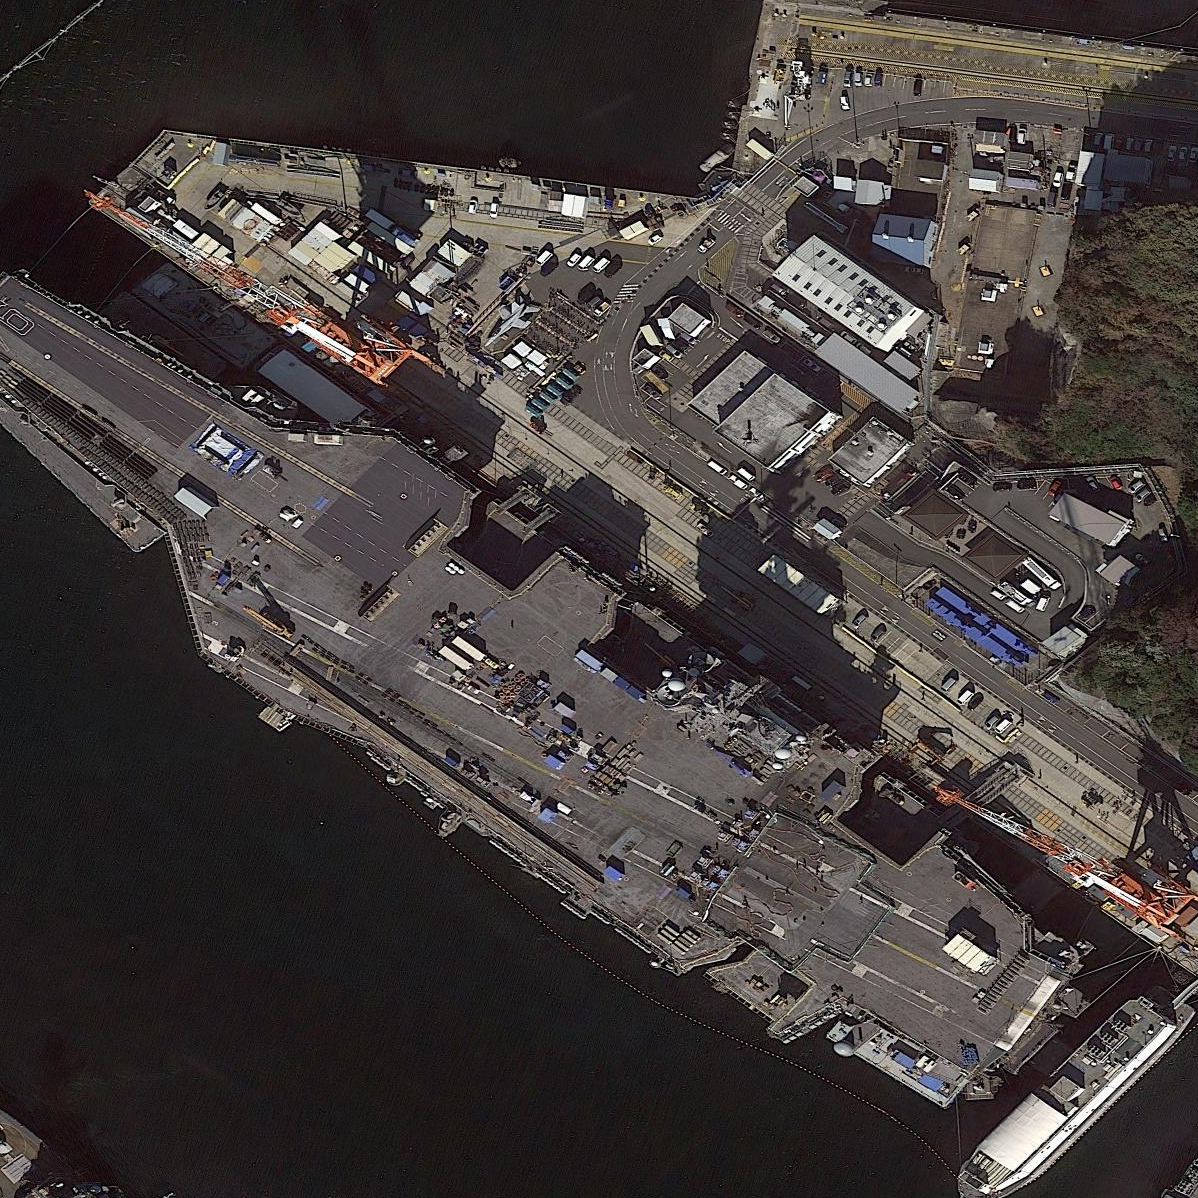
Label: aircraft_carrier